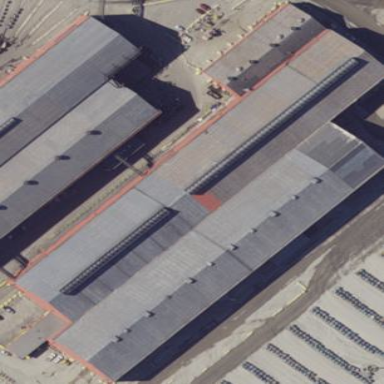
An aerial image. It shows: Industrial building.